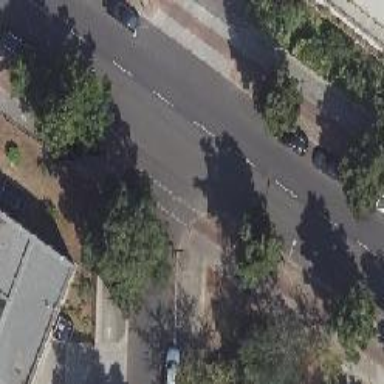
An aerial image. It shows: Unmarked road crossing.